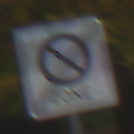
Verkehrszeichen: EndeEingeschraenktesHalteverbotZone
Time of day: Midday
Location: Outdoor (Nature)
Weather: Overcast
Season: Autumn
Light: Natural